Question: I can control 8 pins in LPT using inpout.dll.
I want to control some LPT device but I need to use more than 8 pins.
How to do it?

It can be COM or NET dll.
I have no idea how to control more than 8 pins.
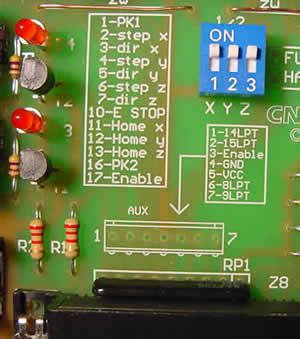
Answer: <URL>